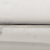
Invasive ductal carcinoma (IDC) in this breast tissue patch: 0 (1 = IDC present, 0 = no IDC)